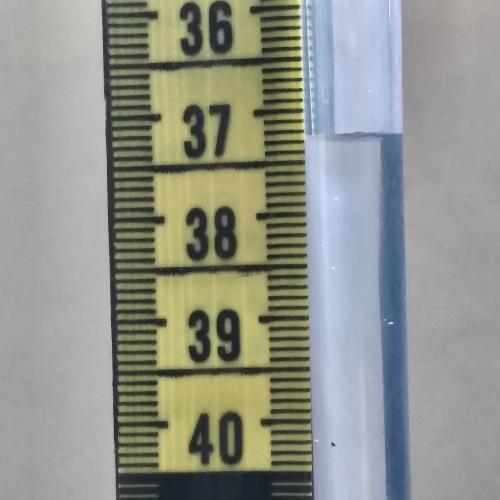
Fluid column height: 37.2 cm